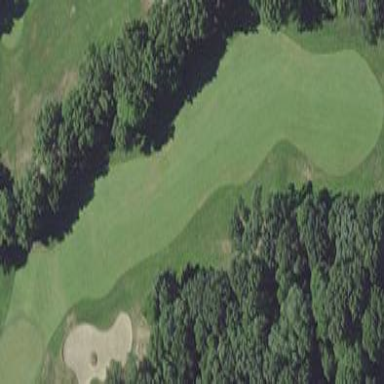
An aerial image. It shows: Golf fairway surrounded by grass.